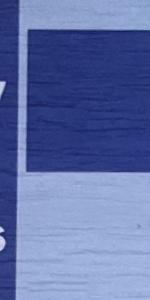
Label: Empty